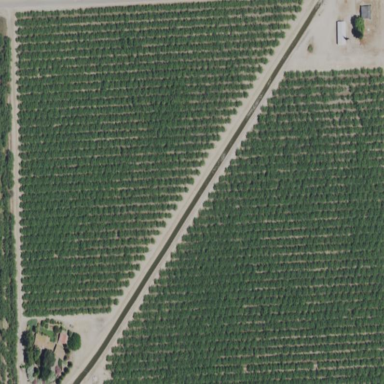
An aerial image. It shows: Almond orchard with rows of almond trees.